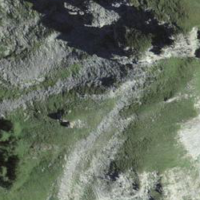
EUNIS habitat code: 31
Species observed at this site:
Gypaetus barbatus